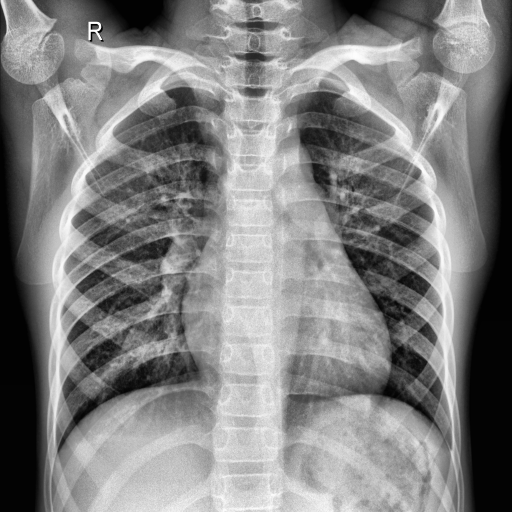
Finding: NORMAL